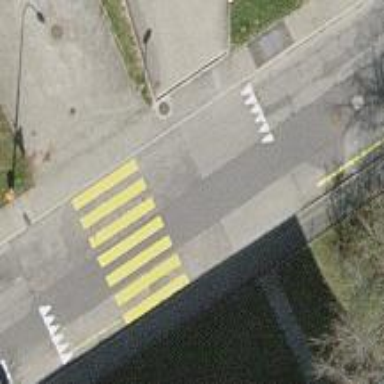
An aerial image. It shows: Unmarked crossing with zebra crossing reference.